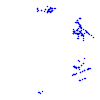
Particle: kaon